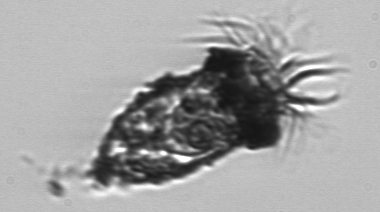
Label: Tintinnopsis